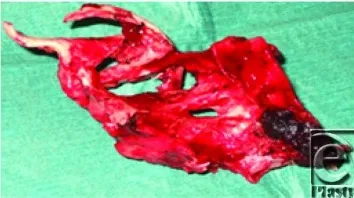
Two main pieces of ossified abdominal cavity soft tissue. Superior view , measuring 140 x 75 mm.
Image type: medical_photograph (other_medical_photograph)